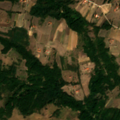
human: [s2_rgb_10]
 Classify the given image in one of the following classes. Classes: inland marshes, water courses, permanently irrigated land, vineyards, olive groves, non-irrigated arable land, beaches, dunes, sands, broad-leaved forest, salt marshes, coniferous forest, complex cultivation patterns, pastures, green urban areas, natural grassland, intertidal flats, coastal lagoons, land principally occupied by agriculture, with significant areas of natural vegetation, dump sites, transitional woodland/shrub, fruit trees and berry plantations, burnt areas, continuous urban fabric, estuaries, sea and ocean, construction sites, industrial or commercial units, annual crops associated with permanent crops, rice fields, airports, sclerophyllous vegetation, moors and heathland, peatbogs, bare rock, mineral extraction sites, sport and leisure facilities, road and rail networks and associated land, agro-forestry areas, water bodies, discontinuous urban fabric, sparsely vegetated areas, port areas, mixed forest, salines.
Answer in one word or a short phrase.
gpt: pastures, complex cultivation patterns, land principally occupied by agriculture, with significant areas of natural vegetation, broad-leaved forest